Field crop: tomato
Growth stage: 1
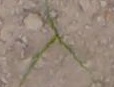
Species: cyperus